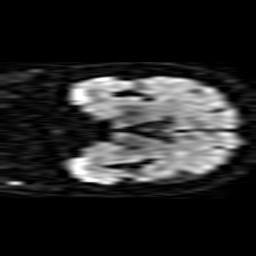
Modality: TRACE
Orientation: coronal
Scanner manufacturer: ge
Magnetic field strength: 1.5 T
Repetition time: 7.5 s
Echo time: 0.0964 s